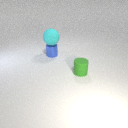
large cyan rubber sphere above small blue metal cylinder